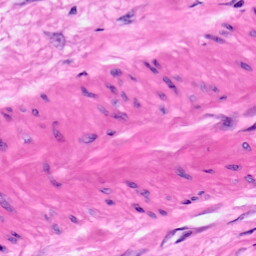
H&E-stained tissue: Pancreatic